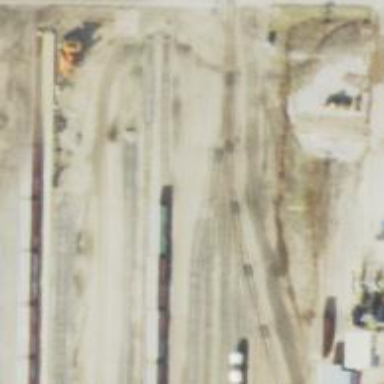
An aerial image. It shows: Railway yard.